Aerial crown-view tile of a tropical tree (Barro Colorado Island, Panama), acquired 20250124:
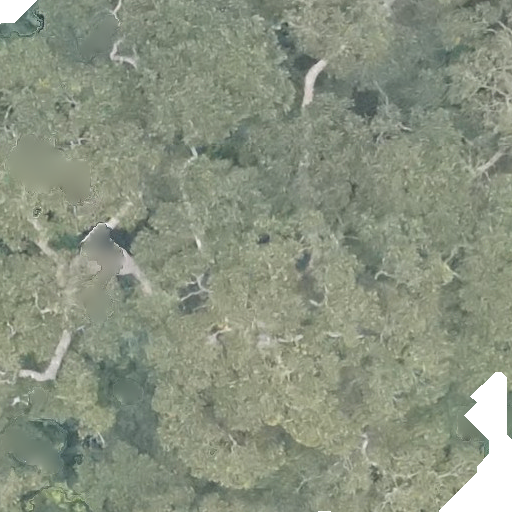
Species: Dipteryx oleifera
GBIF accepted scientific name: Dipteryx oleifera
Crown area: 767.434 m²